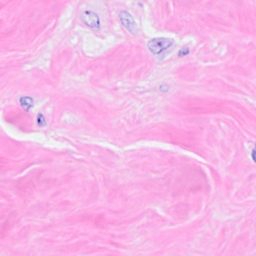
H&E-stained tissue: Breast